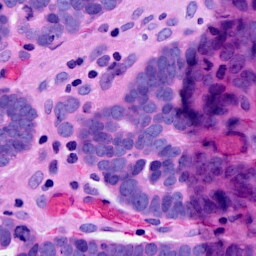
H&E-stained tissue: Ovarian